Question: I have a form that pops out from under the taskbar. So far so good. But in the case of a transparent taskbar, the Form can't be seen first under the taskbar and only then on top of eveything else and I don't like this effect.

Can I somehow disable the transparency of the Windows Taskbar for a few milliseconds? Or maybe some other ideas?
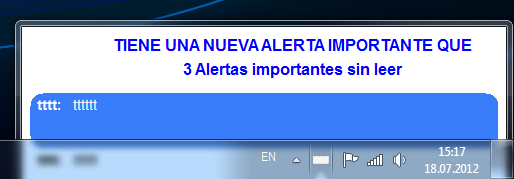
Answer: I agree with @GeraldVersluis: Have the popup sit atop the taskbar. You can do this (eg, get the lower edge of your screen area) by interrogating the Screen object. <URL>